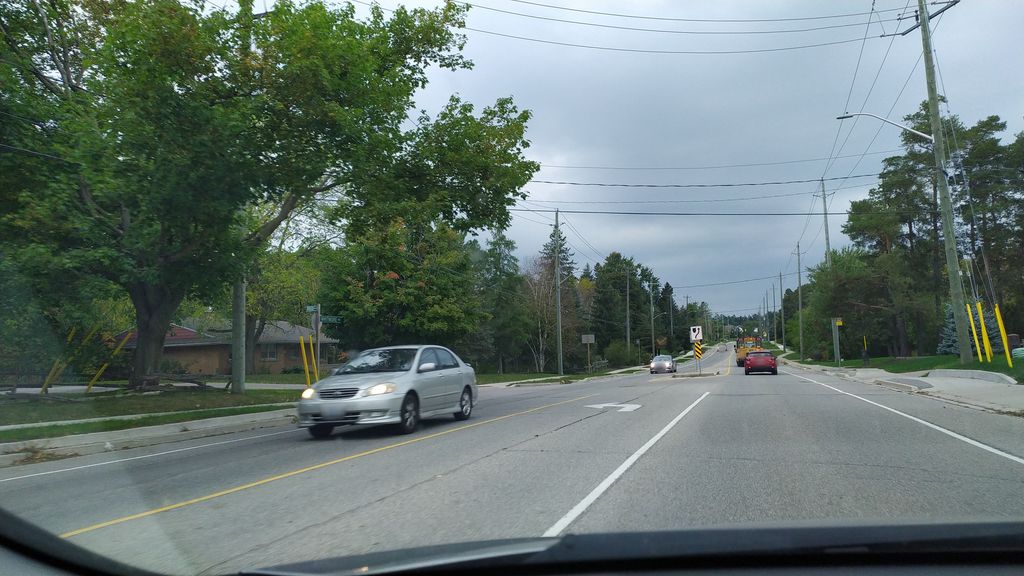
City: kitchener-waterloo